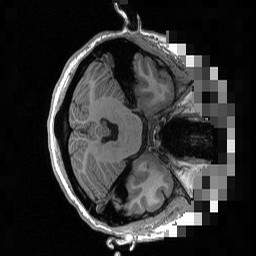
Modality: T1w
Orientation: axial
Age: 33
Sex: female
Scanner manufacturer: siemens
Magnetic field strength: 3 T
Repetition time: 2.53 s